Interaction volume radius: 5 \u00c5
Interaction volume height: 20 \u00c5
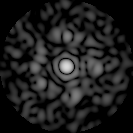
Disorder parameter: 0.8786